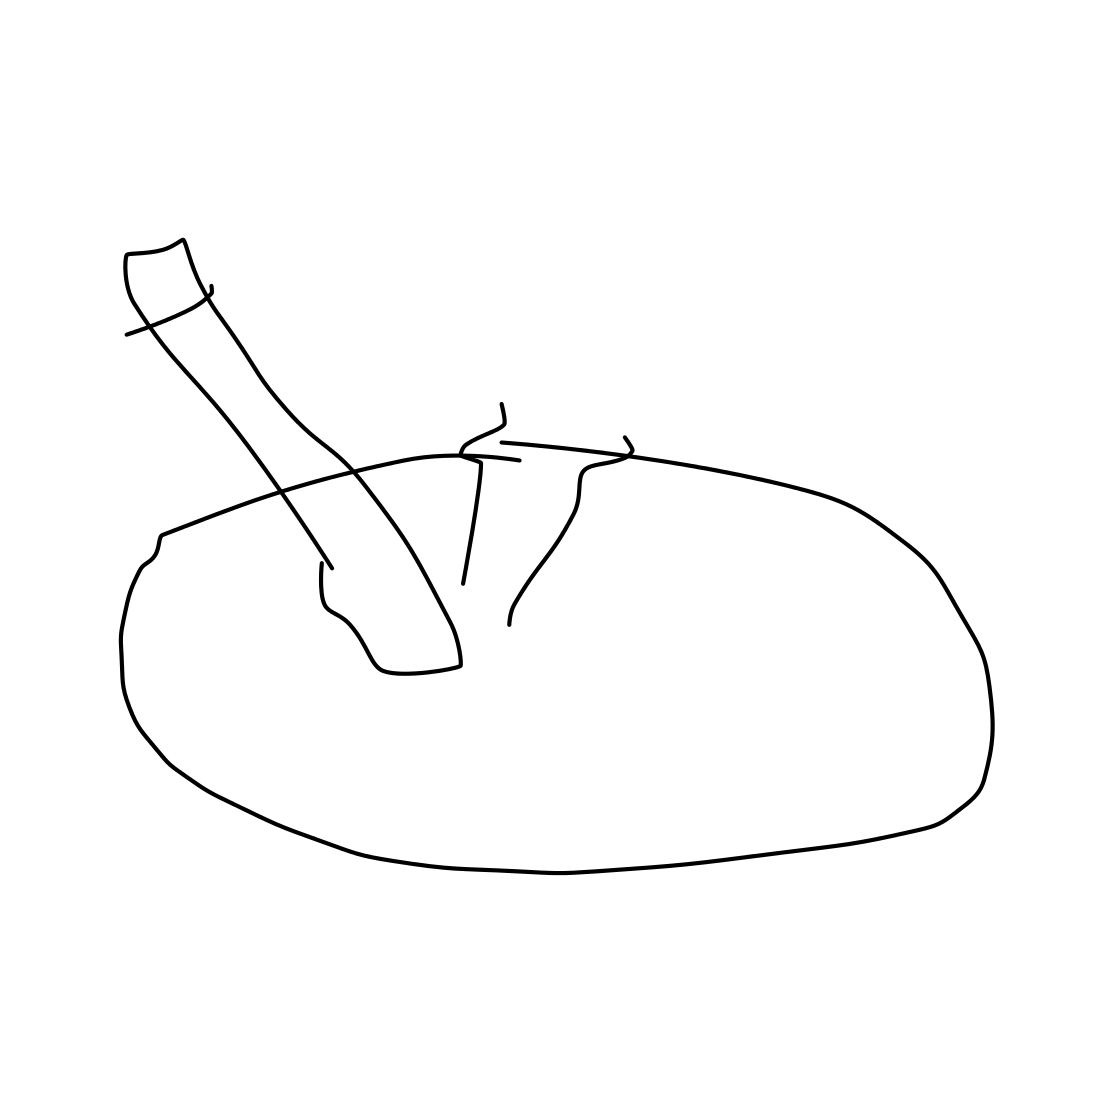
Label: ashtray